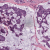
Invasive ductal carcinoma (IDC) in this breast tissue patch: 1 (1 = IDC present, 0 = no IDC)